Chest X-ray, AP view. Patient: 45 years old, sex M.
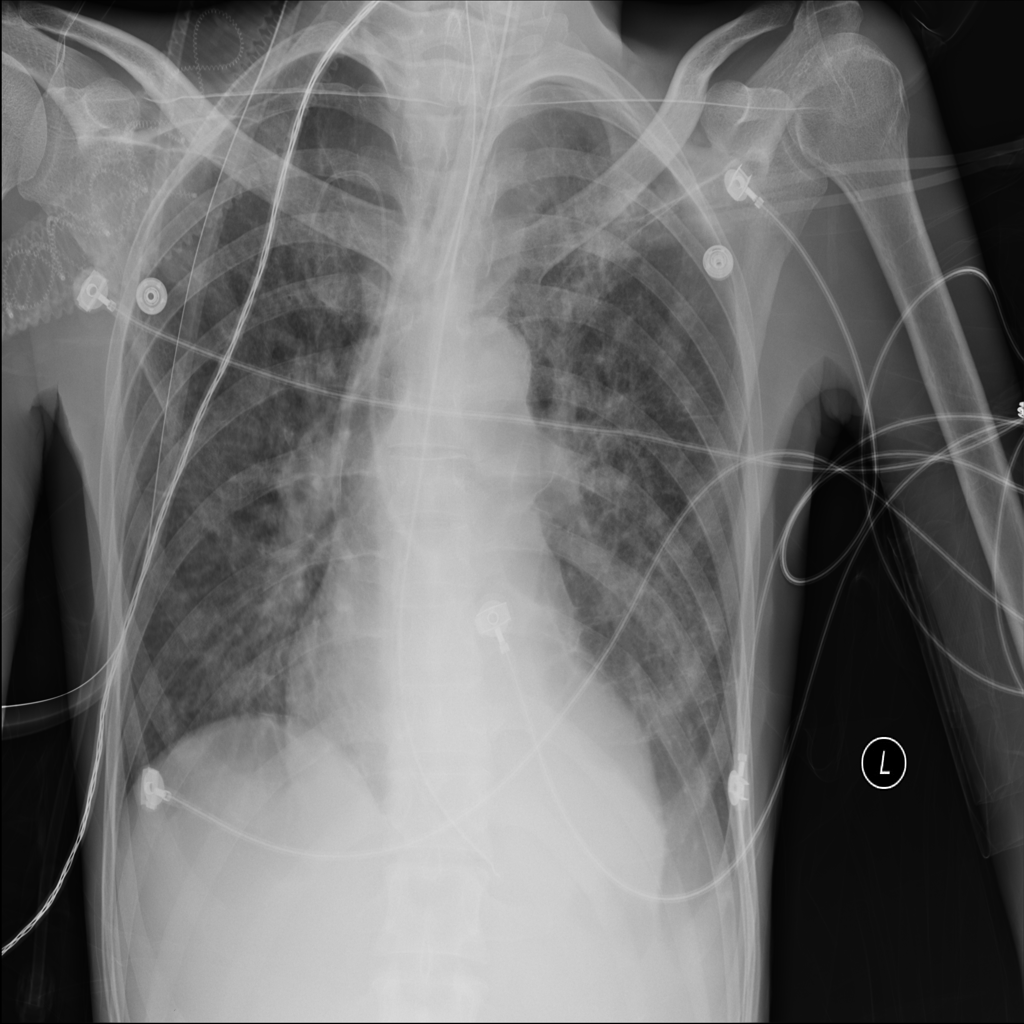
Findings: Infiltration